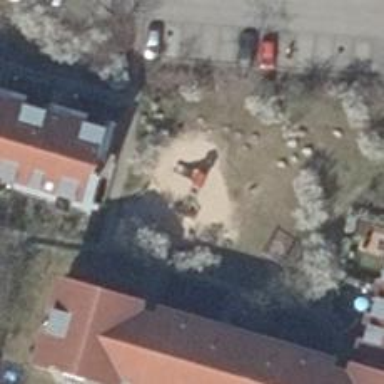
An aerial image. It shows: Playground area for leisure land.